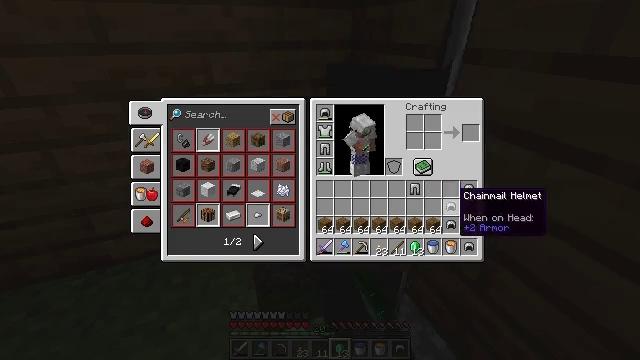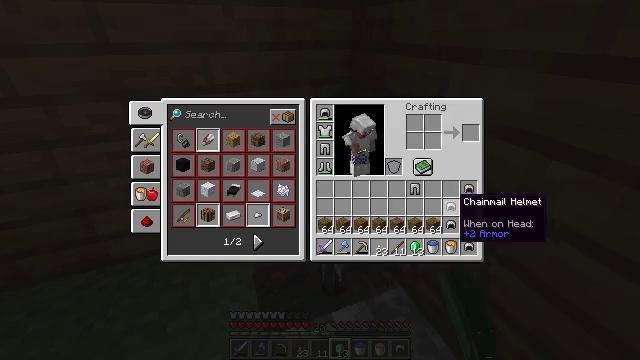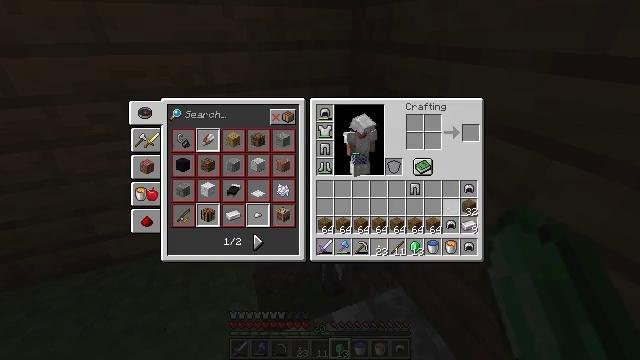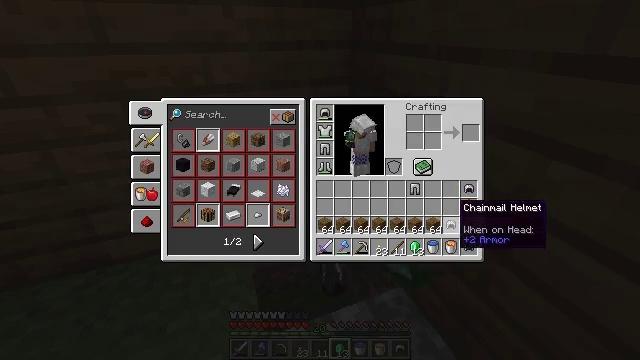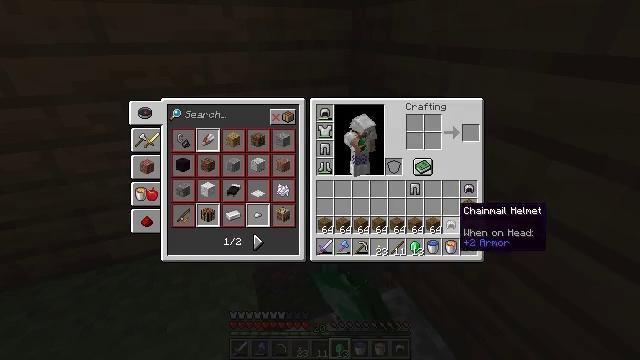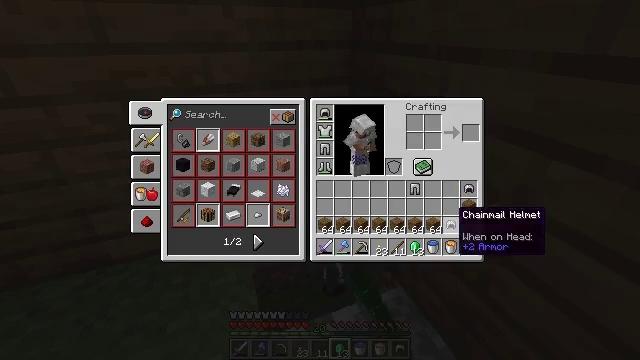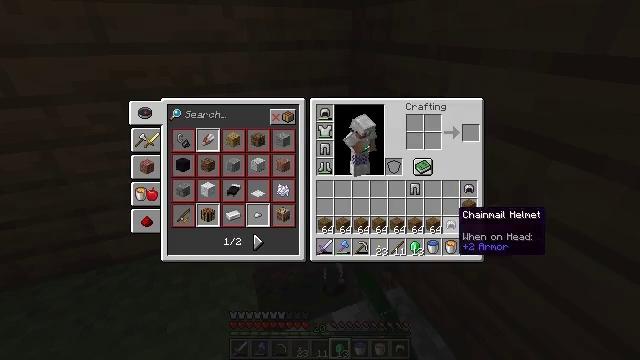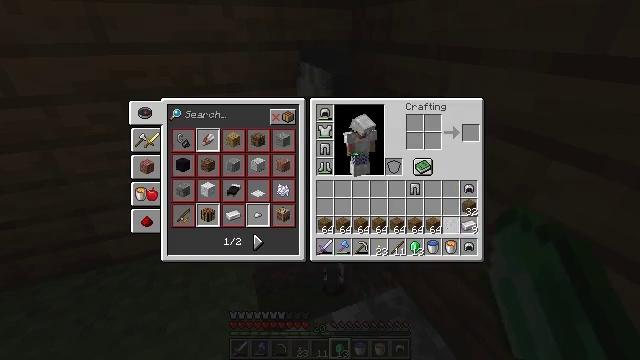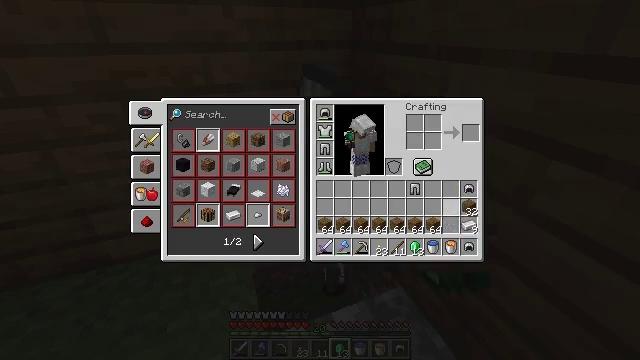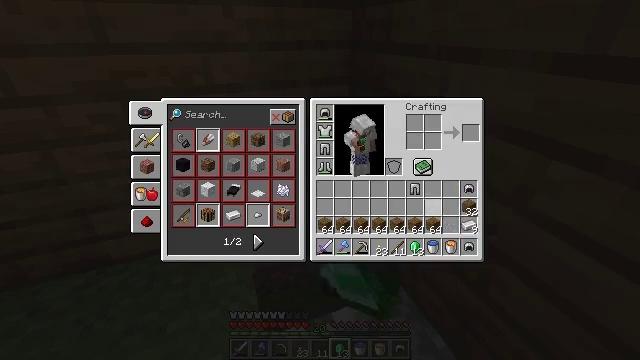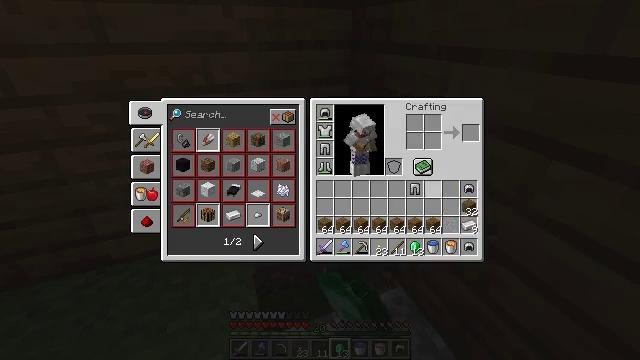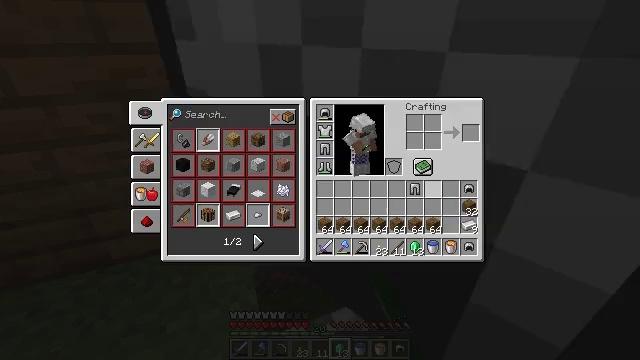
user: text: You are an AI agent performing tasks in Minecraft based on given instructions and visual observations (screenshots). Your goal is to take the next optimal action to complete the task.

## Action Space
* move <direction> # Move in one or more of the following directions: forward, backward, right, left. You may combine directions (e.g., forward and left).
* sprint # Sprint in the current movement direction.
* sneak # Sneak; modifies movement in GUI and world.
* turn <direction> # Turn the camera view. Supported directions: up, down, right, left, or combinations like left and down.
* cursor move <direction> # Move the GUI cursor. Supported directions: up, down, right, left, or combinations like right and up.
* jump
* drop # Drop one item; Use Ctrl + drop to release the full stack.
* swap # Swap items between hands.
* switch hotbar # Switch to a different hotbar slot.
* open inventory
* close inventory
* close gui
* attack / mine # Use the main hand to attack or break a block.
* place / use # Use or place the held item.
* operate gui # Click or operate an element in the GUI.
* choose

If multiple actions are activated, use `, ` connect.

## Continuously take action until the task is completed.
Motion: motion action
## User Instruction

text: Drop a chainmail helmet.
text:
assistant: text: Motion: sprint, open gui
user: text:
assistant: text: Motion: sprint, drop
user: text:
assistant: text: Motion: sprint, drop
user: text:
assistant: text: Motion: sprint, drop
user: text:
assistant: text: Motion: sprint
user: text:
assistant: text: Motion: sprint
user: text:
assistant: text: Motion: sprint, drop
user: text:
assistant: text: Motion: sprint, cursor move left and up, drop
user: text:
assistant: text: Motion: sprint, cursor move left and up, drop
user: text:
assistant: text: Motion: sprint, cursor move up
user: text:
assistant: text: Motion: sprint
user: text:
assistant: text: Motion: sprint